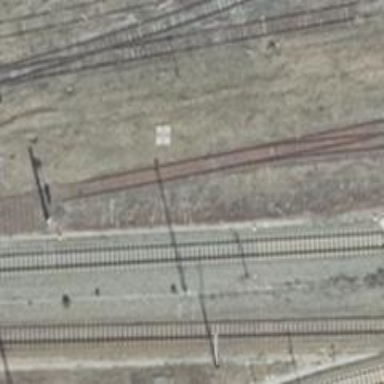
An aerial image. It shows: Disused railway spur service.